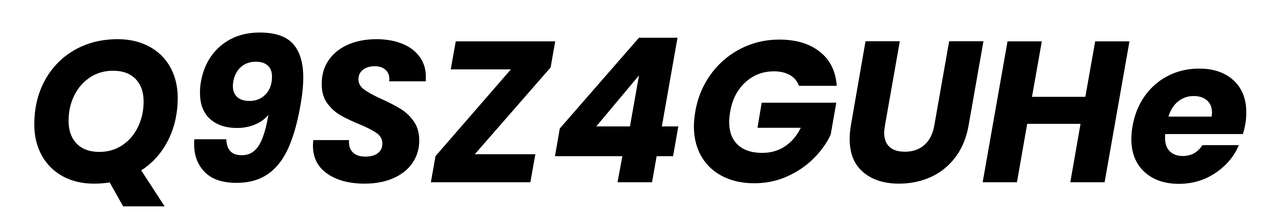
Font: Poppins-BoldItalic